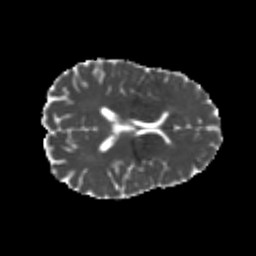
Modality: MD
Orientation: axial
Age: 23
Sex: female
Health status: healthy
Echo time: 0.074 s